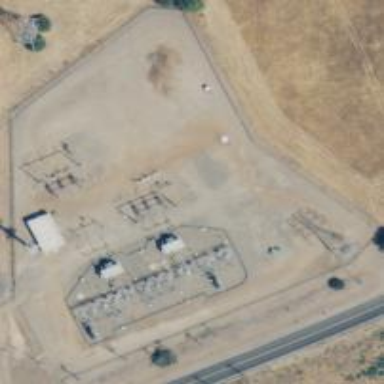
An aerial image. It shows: Substation surrounded by fence.